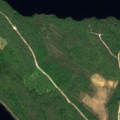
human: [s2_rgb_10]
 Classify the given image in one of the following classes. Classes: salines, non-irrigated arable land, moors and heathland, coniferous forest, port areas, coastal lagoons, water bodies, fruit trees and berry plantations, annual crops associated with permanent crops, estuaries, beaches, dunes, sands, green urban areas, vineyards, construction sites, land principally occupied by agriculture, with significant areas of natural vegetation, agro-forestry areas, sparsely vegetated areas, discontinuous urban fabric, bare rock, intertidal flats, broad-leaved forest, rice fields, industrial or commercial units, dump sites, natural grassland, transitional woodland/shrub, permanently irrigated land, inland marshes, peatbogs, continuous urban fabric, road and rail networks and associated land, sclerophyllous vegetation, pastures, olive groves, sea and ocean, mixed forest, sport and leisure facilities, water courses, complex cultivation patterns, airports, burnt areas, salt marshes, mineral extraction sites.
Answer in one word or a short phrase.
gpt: coniferous forest, mixed forest, water bodies